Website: bh-photo
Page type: payment
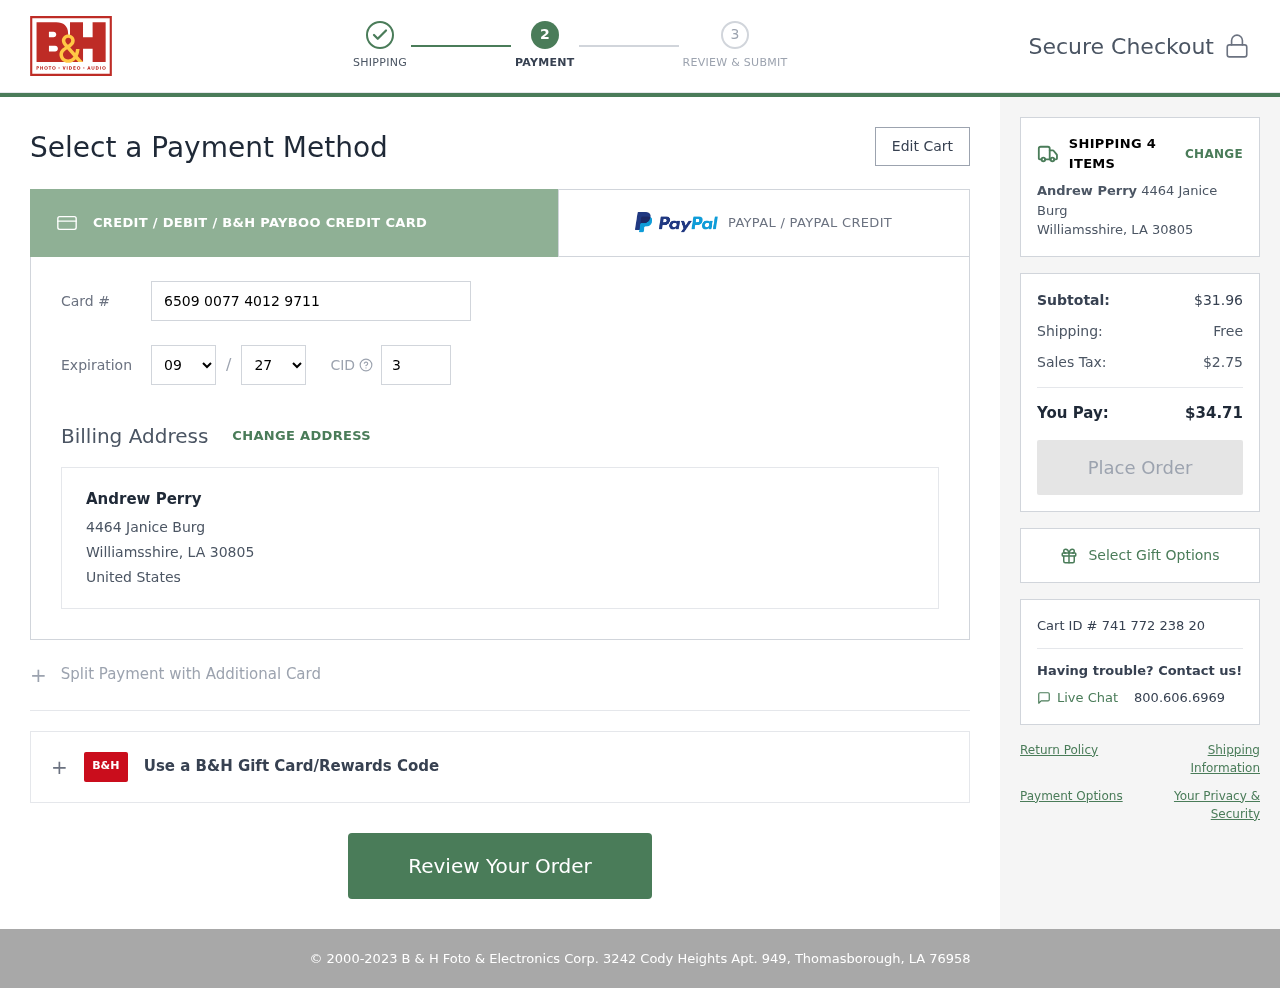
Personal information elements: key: PII_CARD_CVV
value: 332
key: PII_CARD_EXPIRY_MONTH
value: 09
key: PII_CARD_EXPIRY_YEAR
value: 27
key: PII_CARD_NUMBER
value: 6509 0077 4012 9711
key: PII_CITY_STATE_ZIP
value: Williamsshire, LA 30805
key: PII_COUNTRY
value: United States
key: PII_FULLNAME
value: Andrew Perry
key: PII_STREET
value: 4464 Janice Burg
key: PII_FULLNAME2
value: Andrew Perry
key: PII_CITY
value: Williamsshire
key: PII_STATE_ABBR
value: LA
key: PII_POSTCODE
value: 30805
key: PII_POSTCODE_FULL
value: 30805
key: PII_CITY_STATE
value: Williamsshire, LA
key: PII_POSTCODE_NUMERIC
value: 30805
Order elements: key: ORDER_NUM_ITEMS
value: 4
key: ORDER_SUBTOTAL
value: $31.96
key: ORDER_SHIPPING_COST
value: Free
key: ORDER_TAX
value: $2.75
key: ORDER_TOTAL
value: $34.71
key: ORDER_ID
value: Cart ID # 741 772 238 20